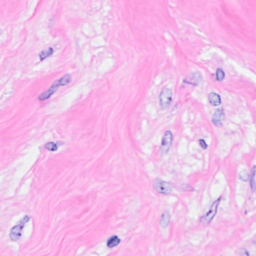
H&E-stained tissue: Breast